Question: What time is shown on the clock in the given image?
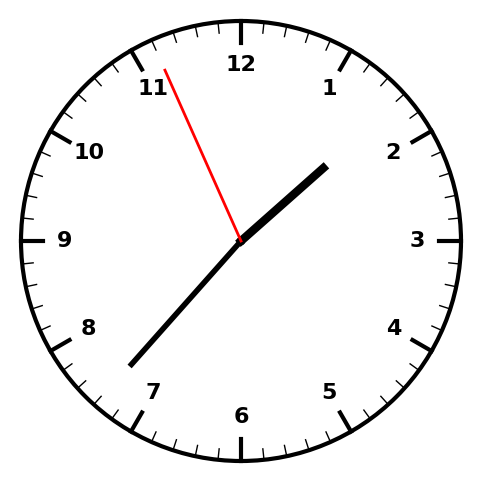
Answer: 01:36:56